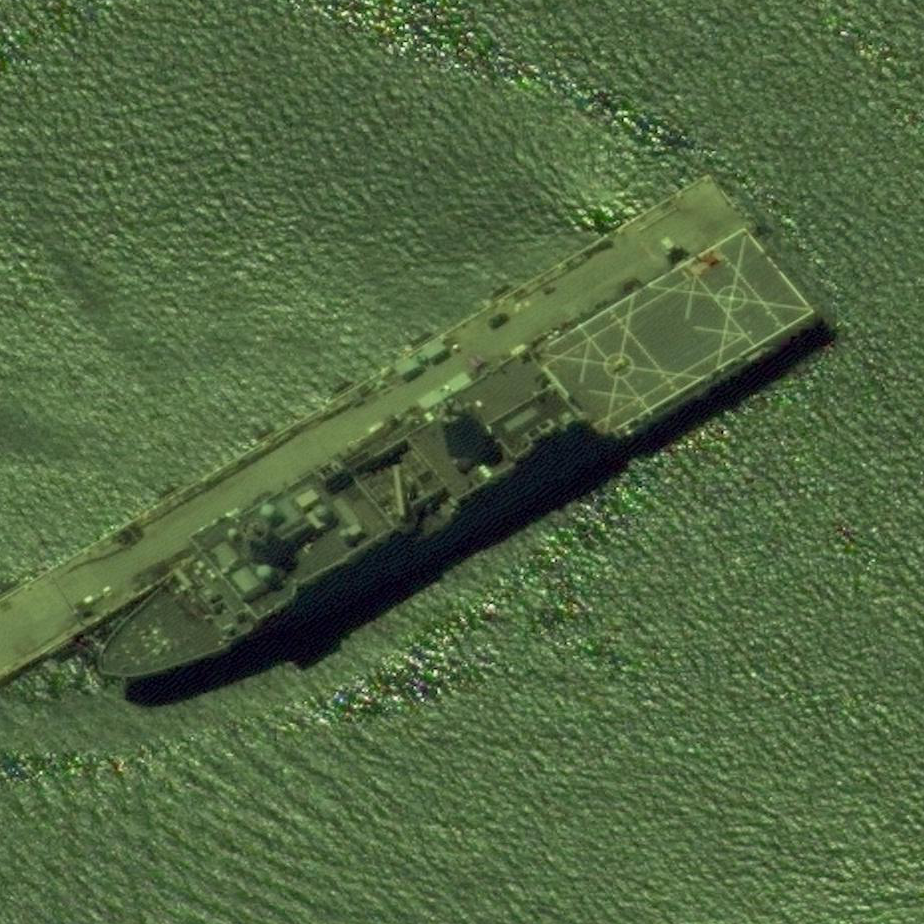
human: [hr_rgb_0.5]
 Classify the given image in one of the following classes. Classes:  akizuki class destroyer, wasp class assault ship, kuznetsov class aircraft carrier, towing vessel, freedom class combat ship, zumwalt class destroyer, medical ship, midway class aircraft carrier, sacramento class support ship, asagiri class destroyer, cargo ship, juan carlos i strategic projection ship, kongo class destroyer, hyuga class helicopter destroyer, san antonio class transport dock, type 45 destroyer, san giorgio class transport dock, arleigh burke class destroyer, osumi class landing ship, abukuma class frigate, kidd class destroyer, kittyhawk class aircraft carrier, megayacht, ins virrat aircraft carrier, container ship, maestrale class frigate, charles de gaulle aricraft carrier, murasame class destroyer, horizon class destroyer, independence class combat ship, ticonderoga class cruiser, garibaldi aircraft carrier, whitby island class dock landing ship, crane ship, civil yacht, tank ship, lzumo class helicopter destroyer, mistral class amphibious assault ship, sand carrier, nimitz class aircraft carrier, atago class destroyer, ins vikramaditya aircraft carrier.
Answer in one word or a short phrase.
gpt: Whitby Island class dock landing ship